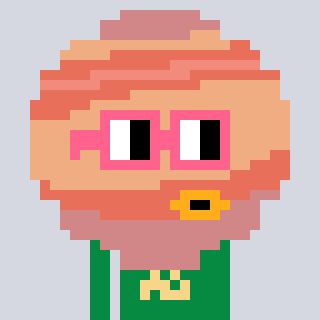
a pixel art character with square pink glasses, a jupiter-shaped head and a green-colored body on a cool background